Question: I'm looking at Google's Material Design guidelines and I want add animated action bar. My goal is do something like this:

How can I add transition for action bar's content? I'm using Appcompat to keep backward compatibility.
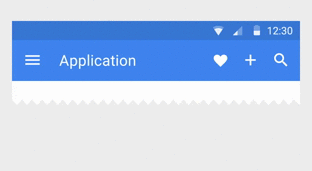
Answer: ## Update:
I've created an <URL> that provides transition/animation support to both View and MenuItem:

MenuItem transition

View transition
On Android Studio, add the code below to Gradle dependencies:
'''
compile 'com.github.kaichunlin.transition:core:0.8.1'
'''
Sample code with explanations:
'''
protected void onCreate(Bundle savedInstanceState) {
//...
//standard onCreate() stuff that creates set configs toolbar, mDrawerLayout & mDrawerToggle
//Use the appropriate adapter that extends MenuBaseAdapter:
DrawerListenerAdapter mDrawerListenerAdapter = new DrawerListenerAdapter(mDrawerToggle, R.id.drawerList);
mDrawerListenerAdapter.setDrawerLayout(mDrawerLayout);
//Add desired transition to the adapter, MenuItemTransitionBuilder is used to build the transition:
//Creates a shared configuration that: applies alpha, the transition effect is applied in a cascading manner (v.s. simultaneously), MenuItems will resets to enabled when transiting, and invalidates menu on transition completion
MenuItemTransitionBuilder builder = MenuItemTransitionBuilder.transit(toolbar).alpha(1f, 0.5f).scale(1f, 0f).cascade(0.3f).visibleOnStartAnimation(true).invalidateOptionOnStopTransition(this, true);
MenuItemTransition mShrinkClose = builder.translationX(0, 30).build();
MenuItemTransition mShrinkOpen = builder.reverse().translationX(0, 30).build();
mDrawerListenerAdapter.setupOptions(this, new MenuOptionConfiguration(mShrinkOpen, R.menu.drawer), new MenuOptionConfiguration(mShrinkClose, R.menu.main));
}
//Let the adapter manage the creation of options menu:
@Override
public boolean onCreateOptionsMenu(Menu menu) {
mDrawerListenerAdapter.onCreateOptionsMenu(this, menu);
return super.onCreateOptionsMenu(menu);
}
'''
Source of the activity implementing the above is <URL>.
---
# Originally Accepted Answer:
Here's a solution that's more versatile and is exactly how the MenuItem fade-out of Google Drive, Google Docs, Google Sheets, and Google Slides work.
The advantage is that when the user slide in from the left edge of the screen to open the drawer manually, or slide right when the drawer is opened to close it, .
---
: This is the meat of the implementation, it translates a float based progression value (0f~1f) into a value that Android 'Animator' understands.
'''
public class ProgressAnimator implements TimeAnimator.TimeListener {
private final List<AnimationControl> animationControls = new ArrayList<>();
private final MenuItem mMenuItem; //TODO shouldn't be here, add animation end listener
private final ImageView mImageView;
private final TimeAnimator mTimeAnim;
private final AnimatorSet mInternalAnimSet;
public ProgressAnimator(Context context, MenuItem mMenuItem) {
if (mMenuItem == null) {
mImageView = null;
} else {
mImageView = (ImageView) LayoutInflater.from(context).inflate(R.layout.menu_animation, null).findViewById(R.id.menu_animation);
mImageView.setImageDrawable(mMenuItem.getIcon());
}
this.mMenuItem = mMenuItem;
this.mInternalAnimSet = new AnimatorSet();
mTimeAnim = new TimeAnimator();
mTimeAnim.setTimeListener(this);
}
public void addAnimatorSet(AnimatorSet mAnimSet, float start, float end) {
animationControls.add(new AnimationControl(mImageView, mAnimSet, start, end));
}
public void addAnimatorSet(Object target, AnimatorSet mAnimSet, float start, float end) {
animationControls.add(new AnimationControl(target, mAnimSet, start, end));
}
public void start() {
ValueAnimator colorAnim = ObjectAnimator.ofInt(new Object() {
private int dummy;
public int getDummy() {
return dummy;
}
public void setDummy(int dummy) {
this.dummy = dummy;
}
}, "dummy", 0, 1);
colorAnim.setDuration(Integer.MAX_VALUE);
mInternalAnimSet.play(colorAnim).with(mTimeAnim);
mInternalAnimSet.start();
if (mMenuItem != null) {
mMenuItem.setActionView(mImageView);
}
for (AnimationControl ctrl : animationControls) {
ctrl.start();
}
}
public void end() {
mTimeAnim.end();
if (mMenuItem != null) {
mMenuItem.setActionView(null);
}
}
public void updateProgress(float progress) {
for (AnimationControl ctrl : animationControls) {
ctrl.updateProgress(progress);
}
}
@Override
public void onTimeUpdate(TimeAnimator animation, long totalTime, long deltaTime) {
for (AnimationControl ctrl : animationControls) {
ctrl.updateState();
}
}
}
'''
: Controls the progression of transition.
'''
public class AnimationControl {
private AnimatorSet mAnimSet;
private Object target;
private float start;
private float end = 1.0f;
private float progressWidth;
private long time;
private boolean started;
private long mStartDelay;
private long mDuration;
private long mTotalDuration;
public AnimationControl(AnimatorSet mAnimSet, float start, float end) {
this(null, mAnimSet, start, end);
}
public AnimationControl(Object target, AnimatorSet mAnimSet, float start, float end) {
for (Animator animator : mAnimSet.getChildAnimations()) {
if (!(animator instanceof ValueAnimator)) {
throw new UnsupportedOperationException("Only ValueAnimator and its subclasses are supported");
}
}
this.target = target;
this.mAnimSet = mAnimSet;
mStartDelay = mAnimSet.getStartDelay();
mDuration = mAnimSet.getDuration();
if (mAnimSet.getDuration() >= 0) {
long duration = mAnimSet.getDuration();
for (Animator animator : mAnimSet.getChildAnimations()) {
animator.setDuration(duration);
}
} else {
for (Animator animator : mAnimSet.getChildAnimations()) {
long endTime = animator.getStartDelay() + animator.getDuration();
if (mDuration < endTime) {
mDuration = endTime;
}
}
}
mTotalDuration = mStartDelay + mDuration;
this.start = start;
this.end = end;
progressWidth = Math.abs(end - start);
}
public void start() {
if (target != null) {
for (Animator animator : mAnimSet.getChildAnimations()) {
animator.setTarget(target);
}
}
}
public void updateProgress(float progress) {
if (start < end && progress >= start && progress <= end || start > end && progress >= end && progress <= start) {
if (start < end) {
time = (long) (mTotalDuration * (progress - start) / progressWidth);
} else {
time = (long) (mTotalDuration - mTotalDuration * (progress - end) / progressWidth);
}
time -= mStartDelay;
if (time > 0) {
started = true;
}
Log.e(getClass().getSimpleName(), "updateState: " + mTotalDuration + ";" + time+"/"+start+"/"+end);
} else {
//forward
if (start < end) {
if (progress < start) {
time = 0;
} else if (progress > end) {
time = mTotalDuration;
}
//backward
} else if (start > end) {
if (progress > start) {
time = 0;
} else if (progress > end) {
time = mTotalDuration;
}
}
started = false;
}
}
public void updateState() {
if (started) {
for (Animator animator : mAnimSet.getChildAnimations()) {
ValueAnimator va = (ValueAnimator) animator;
long absTime = time - va.getStartDelay();
if (absTime > 0) {
va.setCurrentPlayTime(absTime);
}
}
}
}
}
'''
: This listens for 'DrawerLayout' state update and setup the required animation.
'''
public class ProgressDrawerListener implements DrawerLayout.DrawerListener {
private final List<ProgressAnimator> mAnimatingMenuItems = new ArrayList<>();
private final Toolbar mToolbar;
private final ActionBarDrawerToggle mDrawerToggle;
private DrawerLayout.DrawerListener mDrawerListener;
private MenuItemAnimation mMenuItemAnimation;
private Animation mAnimation;
private boolean started;
private boolean mOpened;
private Activity mActivity;
private boolean mInvalidateOptionOnOpenClose;
public ProgressDrawerListener(Toolbar mToolbar, ActionBarDrawerToggle mDrawerToggle) {
this.mToolbar = mToolbar;
this.mDrawerToggle = mDrawerToggle;
}
@Override
public void onDrawerOpened(View view) {
mDrawerToggle.onDrawerOpened(view);
clearAnimation();
started = false;
if (mDrawerListener != null) {
mDrawerListener.onDrawerOpened(view);
}
mToolbar.getMenu().setGroupVisible(0, false); //TODO not always needed
mOpened=true;
mActivity.invalidateOptionsMenu();
}
@Override
public void onDrawerClosed(View view) {
mDrawerToggle.onDrawerClosed(view);
clearAnimation();
started = false;
if (mDrawerListener != null) {
mDrawerListener.onDrawerClosed(view);
}
mOpened=false;
mActivity.invalidateOptionsMenu();
}
@Override
public void onDrawerStateChanged(int state) {
mDrawerToggle.onDrawerStateChanged(state);
switch (state) {
case DrawerLayout.STATE_DRAGGING:
case DrawerLayout.STATE_SETTLING:
if (mAnimatingMenuItems.size() > 0 || started) {
break;
}
started = true;
setupAnimation();
break;
case DrawerLayout.STATE_IDLE:
clearAnimation();
started = false;
break;
}
if (mDrawerListener != null) {
mDrawerListener.onDrawerStateChanged(state);
}
}
private void setupAnimation() {
mToolbar.getMenu().setGroupVisible(0, true); //TODO not always needed
mAnimatingMenuItems.clear();
for (int i = 0; i < mToolbar.getChildCount(); i++) {
final View v = mToolbar.getChildAt(i);
if (v instanceof ActionMenuView) {
int menuItemCount = 0;
int childCount = ((ActionMenuView) v).getChildCount();
for (int j = 0; j < childCount; j++) {
if (((ActionMenuView) v).getChildAt(j) instanceof ActionMenuItemView) {
menuItemCount++;
}
}
for (int j = 0; j < childCount; j++) {
final View innerView = ((ActionMenuView) v).getChildAt(j);
if (innerView instanceof ActionMenuItemView) {
MenuItem mMenuItem = ((ActionMenuItemView) innerView).getItemData();
ProgressAnimator offsetAnimator = new ProgressAnimator(mToolbar.getContext(), mMenuItem);
if(mMenuItemAnimation!=null) {
mMenuItemAnimation.setupAnimation(mMenuItem, offsetAnimator, j, menuItemCount);
}
if(mAnimation!=null) {
mAnimation.setupAnimation(offsetAnimator);
}
offsetAnimator.start();
mAnimatingMenuItems.add(offsetAnimator);
}
}
}
}
onDrawerSlide(null, mOpened ? 1f : 0f);
Log.e(getClass().getSimpleName(), "setupAnimation: "+mAnimatingMenuItems.size()); //TODO
}
@Override
public void onDrawerSlide(View view, float slideOffset) {
for (ProgressAnimator ani : mAnimatingMenuItems) {
ani.updateProgress(slideOffset);
}
if(view==null) {
return;
}
mDrawerToggle.onDrawerSlide(view, slideOffset);
if (mDrawerListener != null) {
mDrawerListener.onDrawerSlide(view, slideOffset);
}
}
private void clearAnimation() {
for (ProgressAnimator ani : mAnimatingMenuItems) {
ani.end();
}
mAnimatingMenuItems.clear();
}
public void setDrawerListener(DrawerLayout.DrawerListener mDrawerListener) {
this.mDrawerListener = mDrawerListener;
}
public MenuItemAnimation getMenuItemAnimation() {
return mMenuItemAnimation;
}
public void setMenuItemAnimation(MenuItemAnimation mMenuItemAnimation) {
this.mMenuItemAnimation = mMenuItemAnimation;
}
public Animation getAnimation() {
return mAnimation;
}
public void setAnimation(Animation mAnimation) {
this.mAnimation = mAnimation;
}
public void setmInvalidateOptionOnOpenClose(Activity activity, boolean invalidateOptionOnOpenClose) {
mActivity=activity;
mInvalidateOptionOnOpenClose = invalidateOptionOnOpenClose;
}
public interface MenuItemAnimation {
public void setupAnimation(MenuItem mMenuItem, ProgressAnimator offsetAnimator, int itemIndex, int menuCount);
}
public interface Animation {
public void setupAnimation(ProgressAnimator offsetAnimator);
}
'''
}
: The example code below switches between two different menu options between opened and closed state. Optionally add 'offsetDrawerListener.setDrawerListener(DrawerListener)' if you need to have your own 'DrawerListener'.:
'''
@Override
protected void onCreate(Bundle savedInstanceState) {
//other init
mProgressDrawerListener =new ProgressDrawerListener(toolbar, mDrawerToggle);
mProgressDrawerListener.setmInvalidateOptionOnOpenClose(this, true);
mOpenAnimation = new ProgressDrawerListener.MenuItemAnimation() {
@Override
public void setupAnimation(MenuItem mMenuItem, ProgressAnimator offsetAnimator, int itemIndex, int menuCount) {
MainActivity.this.setupAnimation(true, offsetAnimator, itemIndex);
}
};
mCloseAnimation = new ProgressDrawerListener.MenuItemAnimation() {
@Override
public void setupAnimation(MenuItem mMenuItem, ProgressAnimator offsetAnimator, int itemIndex, int menuCount) {
MainActivity.this.setupAnimation(false, offsetAnimator, itemIndex);
}
};
mDrawerLayout.setDrawerListener(mProgressDrawerListener);
}
//customize your animation here
private void setupAnimation(boolean open, ProgressAnimator offsetAnimator, int itemIndex) {
AnimatorSet set = new AnimatorSet();
set.playTogether(
ObjectAnimator.ofFloat(null, "alpha", 1.0f, 0f),
ObjectAnimator.ofFloat(null, "scaleX", 1.0f, 0f)
);
set.setStartDelay(itemIndex * 200);
set.setDuration(1000 - itemIndex * 200); //not the actual time the animation will be played
if(open) {
offsetAnimator.addAnimatorSet(set, 0, 1);
} else {
offsetAnimator.addAnimatorSet(set, 1, 0);
}
}
@Override
public boolean onCreateOptionsMenu(Menu menu) {
// Only show items in the action bar relevant to this screen
// if the drawer is not showing. Otherwise, let the drawer
// decide what to show in the action bar.
if(mDrawerLayout.isDrawerOpen(findViewById(R.id.drawerList))) {
getMenuInflater().inflate(R.menu.drawer, menu);
mProgressDrawerListener.setMenuItemAnimation(
mCloseAnimation);
} else {
getMenuInflater().inflate(R.menu.main, menu);
mProgressDrawerListener.setMenuItemAnimation(
mOpenAnimation);
mDrawerLayout.setDrawerListener(mProgressDrawerListener);
}
return super.onCreateOptionsMenu(menu);
}
'''
: This is to get the custom 'ActionView' to have the same layout as the view used by 'MenuIem'
'''
<?xml version="1.0" encoding="utf-8"?>
<ImageView xmlns:android="http://schemas.android.com/apk/res/android"
android:id="@+id/menu_animation"
android:layout_width="match_parent"
android:layout_height="match_parent"
android:minWidth="@*android:dimen/action_button_min_width"
android:padding="8dp"
style="@style/Widget.AppCompat.ActionBar" />
'''